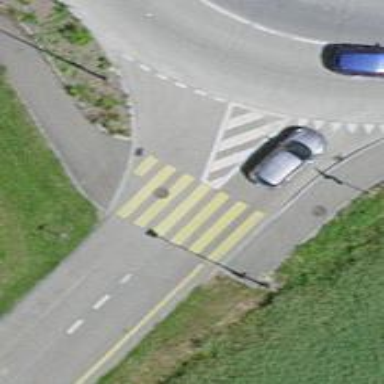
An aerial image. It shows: Zebra crossing on the road.